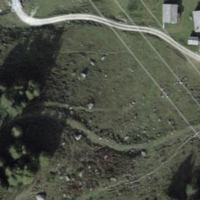
EUNIS habitat code: 43
Species observed at this site:
Nucifraga caryocatactes